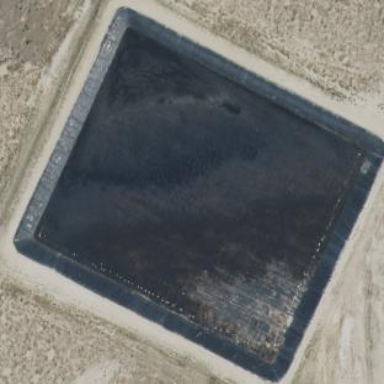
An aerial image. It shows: Body of wastewater.